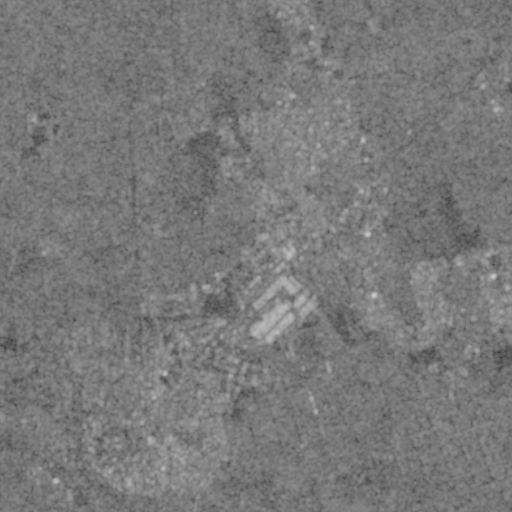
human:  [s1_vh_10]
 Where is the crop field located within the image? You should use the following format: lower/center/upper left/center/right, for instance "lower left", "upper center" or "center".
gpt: The crop field is located in the upper center of the image.
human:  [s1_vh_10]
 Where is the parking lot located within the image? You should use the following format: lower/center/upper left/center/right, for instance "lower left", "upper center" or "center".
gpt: The parking lot is located in the lower center of the image.
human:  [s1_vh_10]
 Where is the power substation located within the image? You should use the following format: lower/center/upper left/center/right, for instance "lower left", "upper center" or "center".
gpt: The power substation is located in the lower left of the image.
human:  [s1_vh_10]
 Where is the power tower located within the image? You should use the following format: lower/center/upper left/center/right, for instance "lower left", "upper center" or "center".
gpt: The power tower is located in the lower of the image.
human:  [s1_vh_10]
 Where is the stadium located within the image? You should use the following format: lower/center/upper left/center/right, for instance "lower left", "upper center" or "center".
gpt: The stadium is located in the lower center of the image.
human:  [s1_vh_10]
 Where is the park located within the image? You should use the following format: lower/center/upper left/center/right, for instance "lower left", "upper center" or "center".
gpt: There is no park in the image.

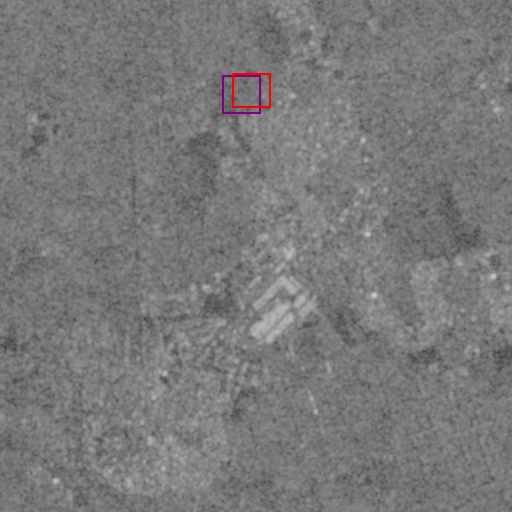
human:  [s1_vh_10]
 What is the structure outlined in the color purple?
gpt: The structure outlined in purple is a crop field.
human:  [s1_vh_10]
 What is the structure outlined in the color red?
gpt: The structure outlined in red is a park.
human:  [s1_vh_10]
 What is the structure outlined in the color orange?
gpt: There is no orange outline.